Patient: sex F, age 83
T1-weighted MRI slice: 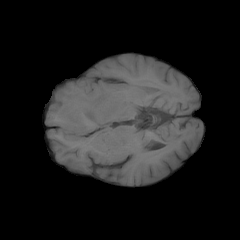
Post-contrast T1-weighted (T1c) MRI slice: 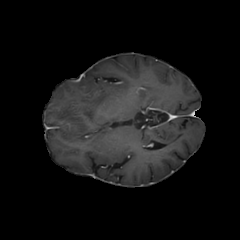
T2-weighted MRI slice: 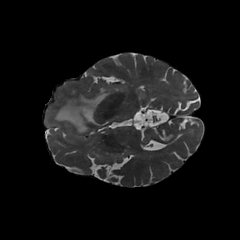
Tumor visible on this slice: yes
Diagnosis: Glioblastoma, IDH-wildtype
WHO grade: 4